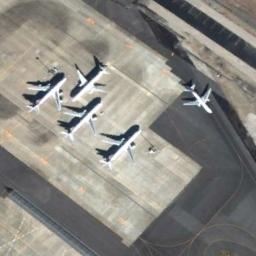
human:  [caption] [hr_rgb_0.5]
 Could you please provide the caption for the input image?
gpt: Five airplanes are parked on the runway .

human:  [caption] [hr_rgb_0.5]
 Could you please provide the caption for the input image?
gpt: Four planes parked on the open area and another plane on the runway .

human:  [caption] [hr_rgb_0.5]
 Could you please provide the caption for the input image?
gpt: Four planes were parked on the open ground and one was on the runway .

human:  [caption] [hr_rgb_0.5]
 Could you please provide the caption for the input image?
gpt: There are many planes of different sizes in a clearing .

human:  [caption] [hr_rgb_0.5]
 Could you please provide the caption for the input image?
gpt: Five planes are in the parking lot .